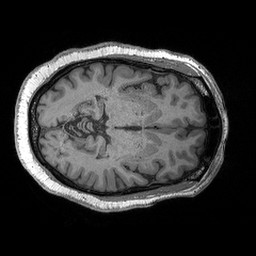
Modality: T1w
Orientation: axial
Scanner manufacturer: siemens
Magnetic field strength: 3 T
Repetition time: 2.3 s
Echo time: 0.00298 s